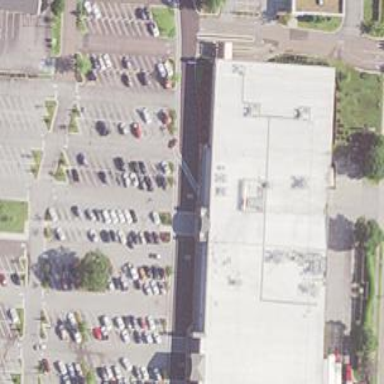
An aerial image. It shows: Supermarket.